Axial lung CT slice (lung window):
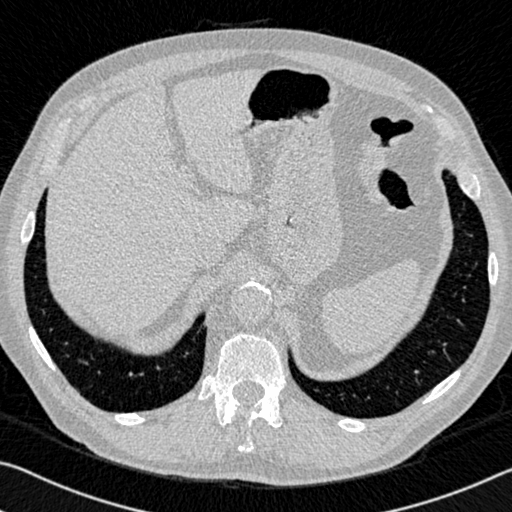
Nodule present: no